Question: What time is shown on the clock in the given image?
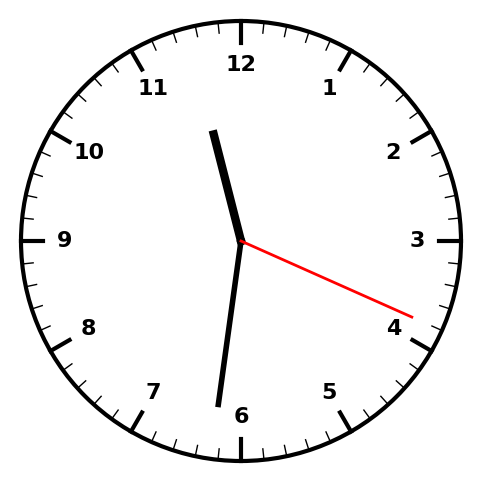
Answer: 11:31:19